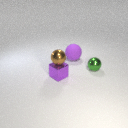
small green metal sphere behind small purple metal cube